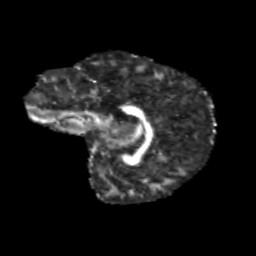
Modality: FA
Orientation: sagittal
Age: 10
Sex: female
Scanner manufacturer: siemens
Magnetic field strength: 3 T
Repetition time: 3.8 s
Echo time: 0.07 s